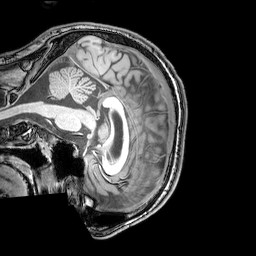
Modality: T1w
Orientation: sagittal
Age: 22
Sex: male
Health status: healthy
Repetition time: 0.081 s
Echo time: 0.037 s